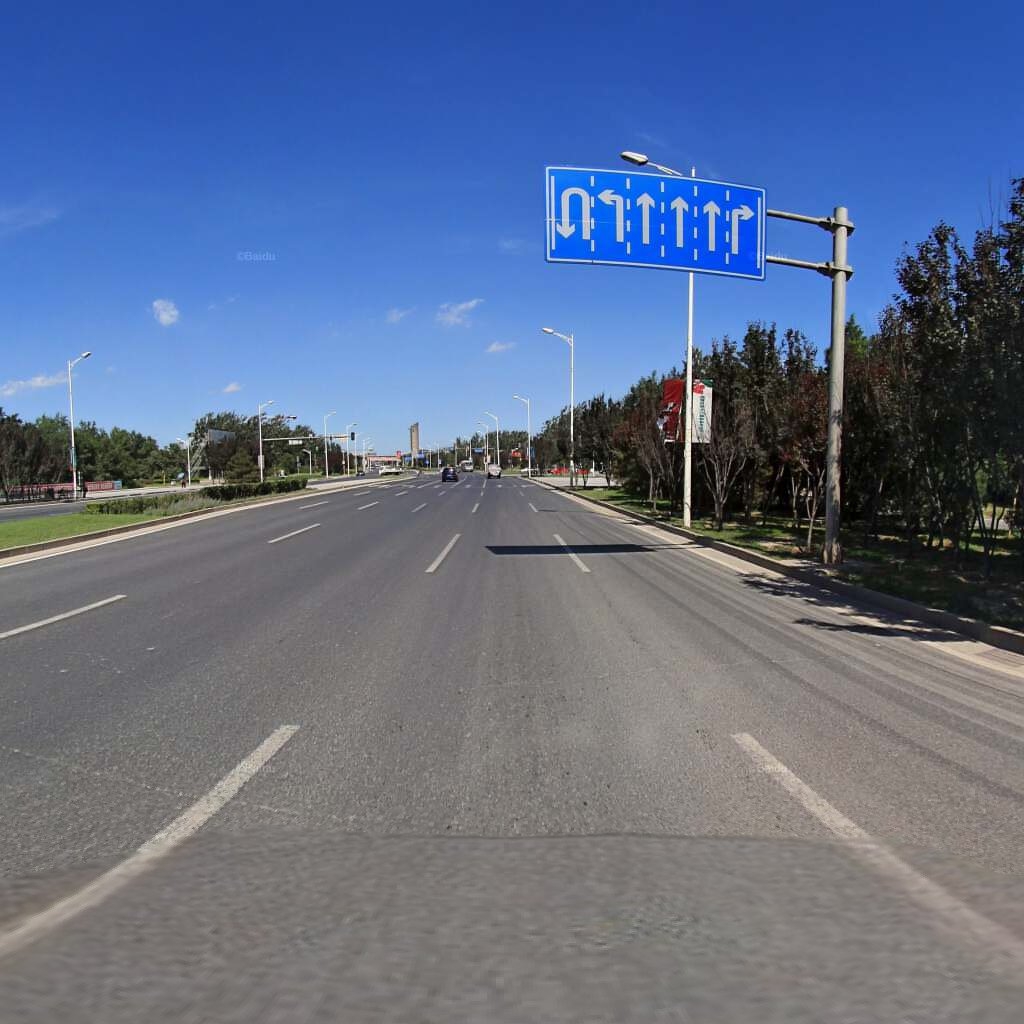
Region: Haidian
Road damage annotations: transverse crack